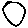
Label: moon